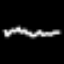
Label: squiggle